Field crop: tomato
Growth stage: 1
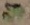
Species: solanum